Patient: sex F, age 71
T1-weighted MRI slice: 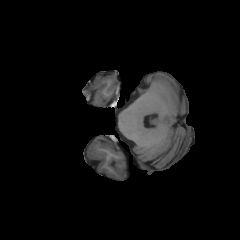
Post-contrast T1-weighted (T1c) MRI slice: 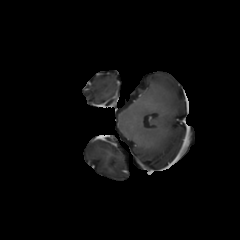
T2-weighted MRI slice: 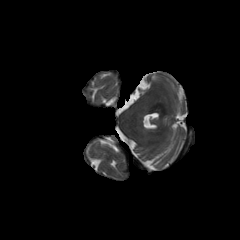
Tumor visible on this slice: no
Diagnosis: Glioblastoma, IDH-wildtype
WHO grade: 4